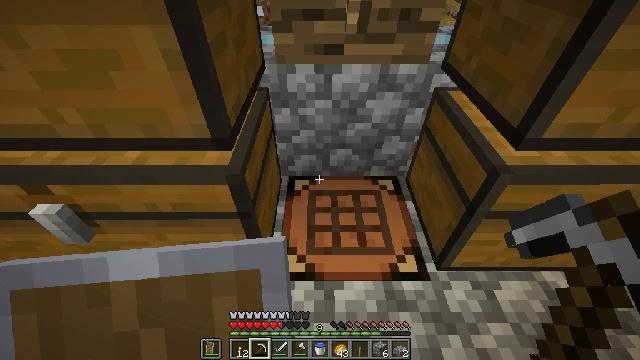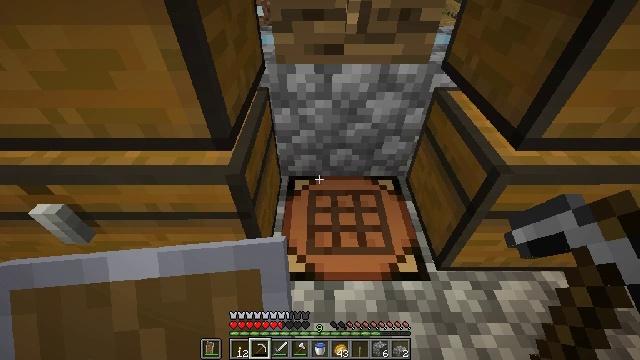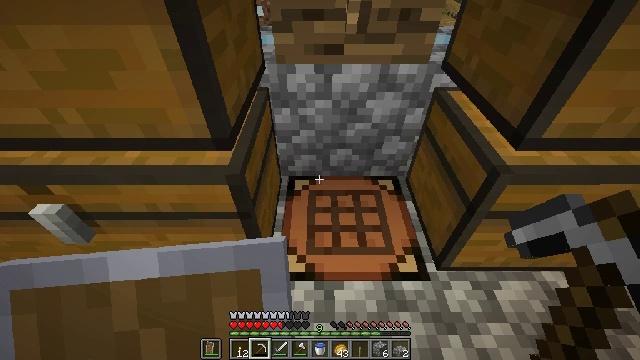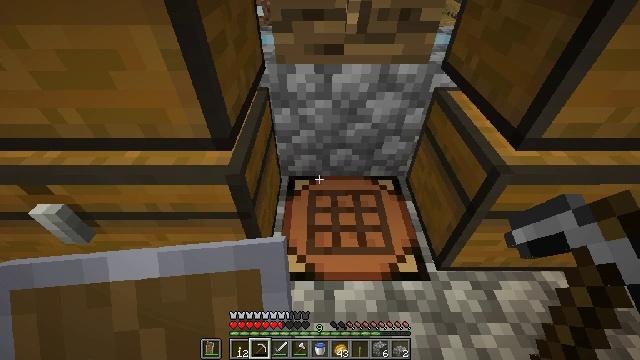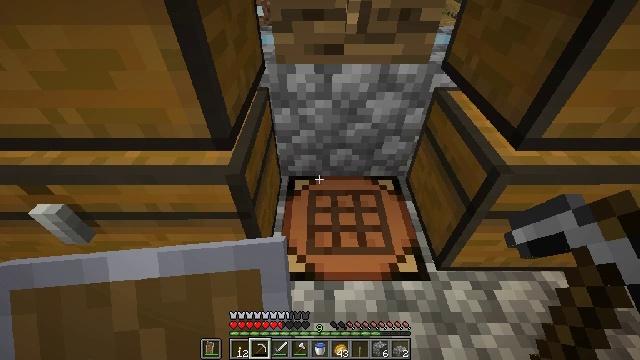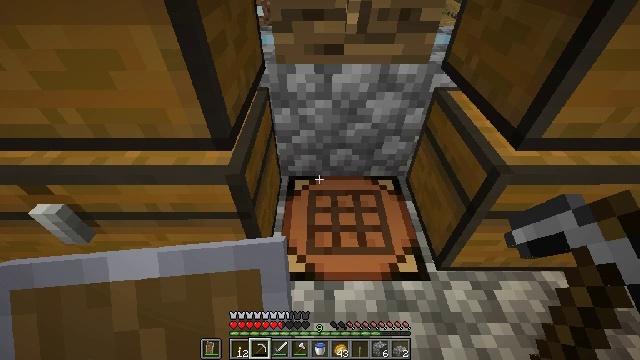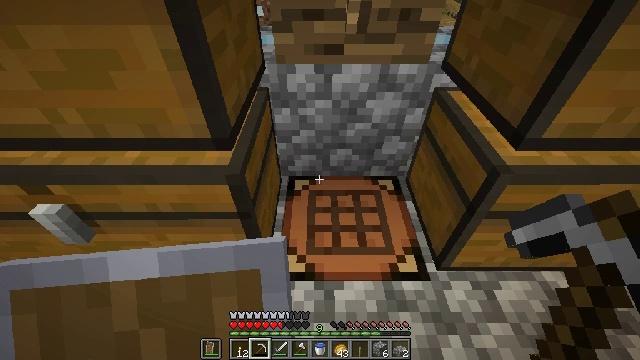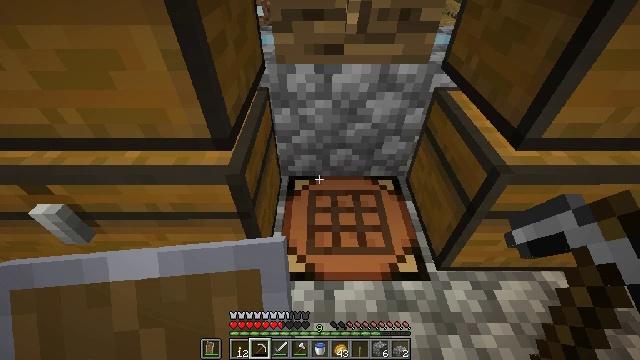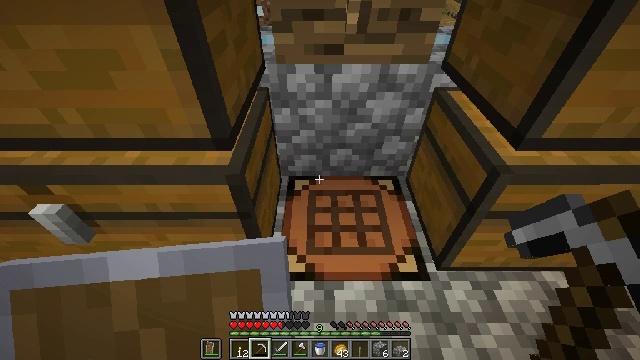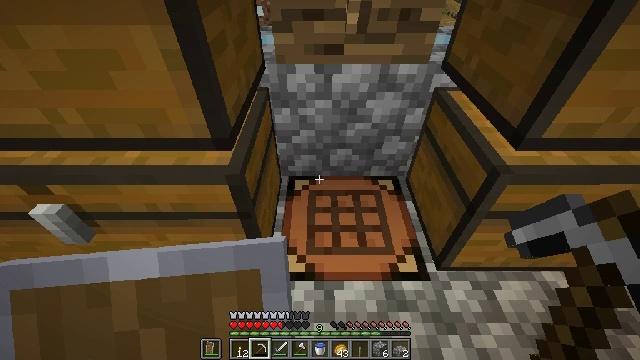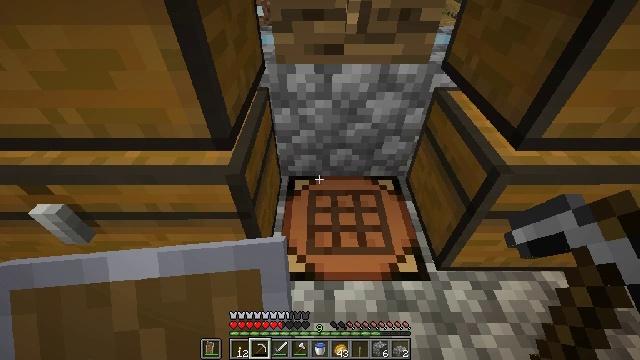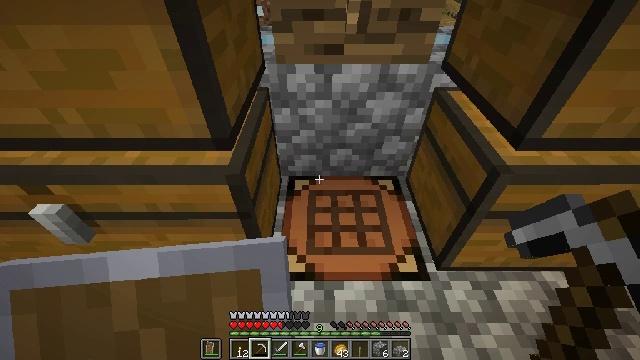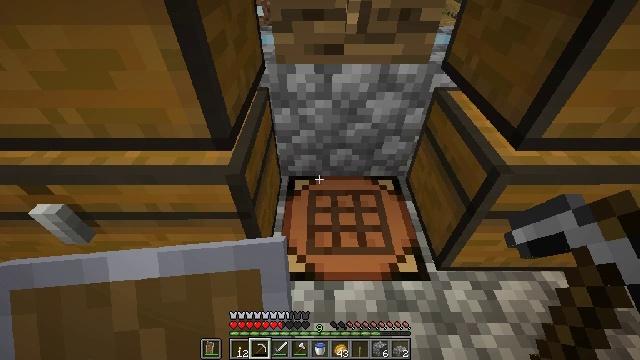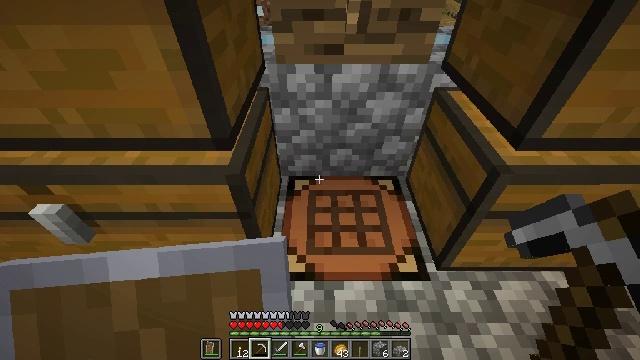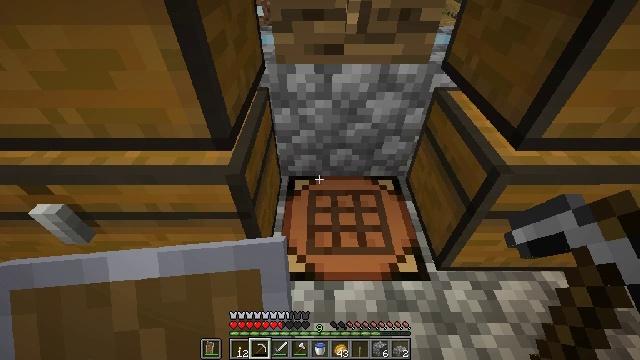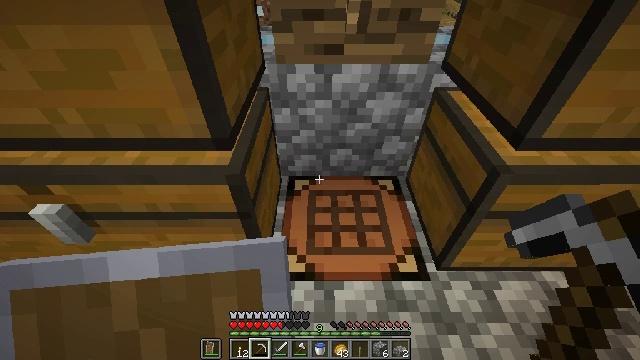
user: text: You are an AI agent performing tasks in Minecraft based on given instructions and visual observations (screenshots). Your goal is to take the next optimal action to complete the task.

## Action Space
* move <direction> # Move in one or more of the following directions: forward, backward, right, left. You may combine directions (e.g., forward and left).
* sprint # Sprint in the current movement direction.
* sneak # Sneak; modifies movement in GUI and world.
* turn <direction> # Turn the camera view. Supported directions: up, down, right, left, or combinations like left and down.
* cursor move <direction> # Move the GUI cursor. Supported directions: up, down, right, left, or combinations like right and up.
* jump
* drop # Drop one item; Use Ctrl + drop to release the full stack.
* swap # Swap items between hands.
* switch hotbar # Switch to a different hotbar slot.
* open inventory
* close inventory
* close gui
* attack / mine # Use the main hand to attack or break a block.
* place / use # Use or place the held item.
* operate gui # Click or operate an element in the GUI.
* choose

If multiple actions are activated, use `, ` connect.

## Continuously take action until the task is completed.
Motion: motion action
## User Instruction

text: Open the crafting table to craft a repeater.
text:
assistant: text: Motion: no_op
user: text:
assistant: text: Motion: no_op
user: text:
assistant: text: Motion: no_op
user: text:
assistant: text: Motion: no_op
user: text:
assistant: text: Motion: no_op
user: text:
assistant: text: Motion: no_op
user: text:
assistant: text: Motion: no_op
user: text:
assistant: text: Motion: no_op
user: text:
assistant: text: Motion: no_op
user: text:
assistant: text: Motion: no_op
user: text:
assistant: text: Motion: no_op
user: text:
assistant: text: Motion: no_op
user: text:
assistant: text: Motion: no_op
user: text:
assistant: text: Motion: no_op
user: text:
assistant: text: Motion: no_op
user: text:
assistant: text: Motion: no_op
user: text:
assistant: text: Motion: no_op
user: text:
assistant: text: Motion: no_op
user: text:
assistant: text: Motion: no_op
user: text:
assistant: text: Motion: no_op
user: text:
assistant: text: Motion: no_op
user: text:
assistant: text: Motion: no_op
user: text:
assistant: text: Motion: no_op
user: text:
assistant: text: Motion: no_op
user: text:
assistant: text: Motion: no_op
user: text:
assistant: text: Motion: no_op
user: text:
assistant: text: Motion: no_op
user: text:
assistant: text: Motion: no_op
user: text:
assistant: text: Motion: no_op
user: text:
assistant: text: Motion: no_op